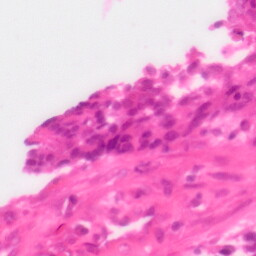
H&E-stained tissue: Colon